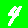
Digit: 4